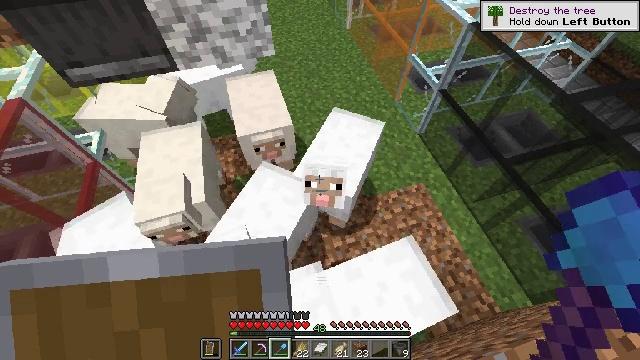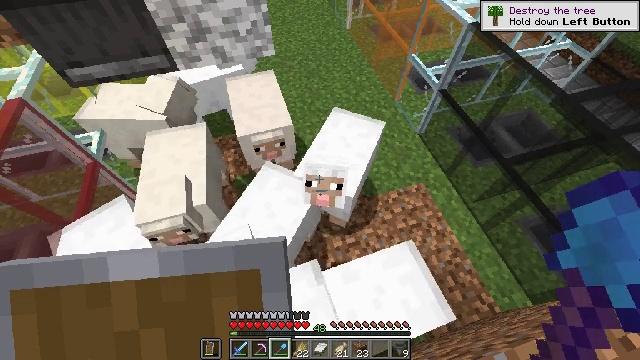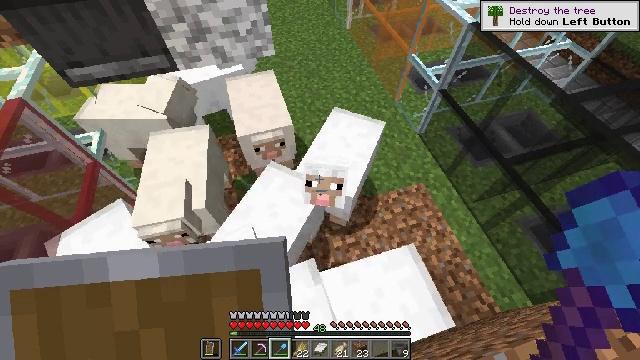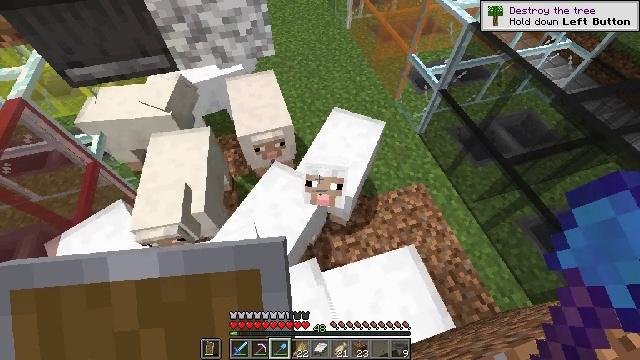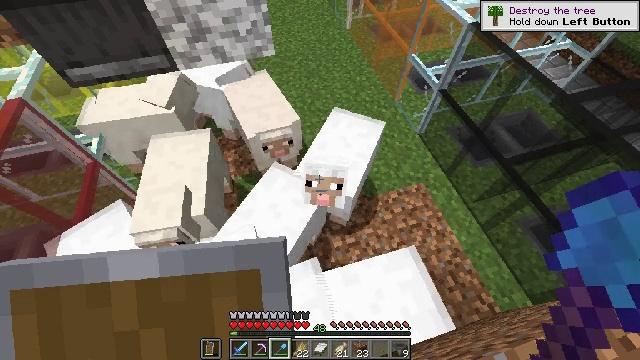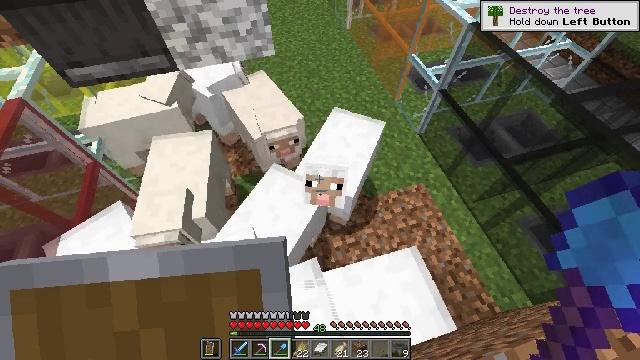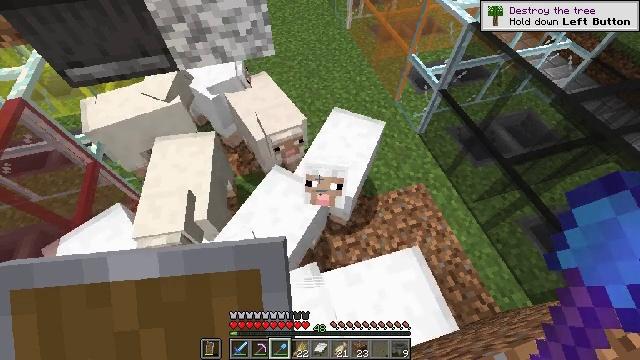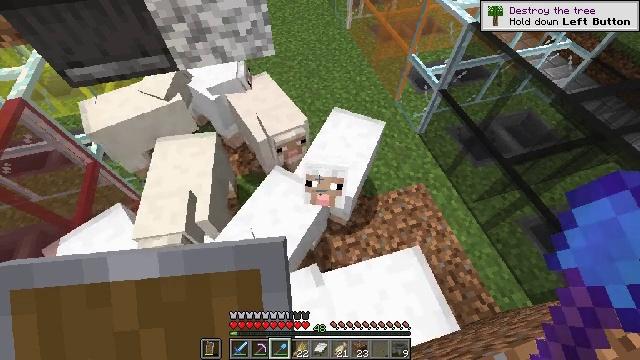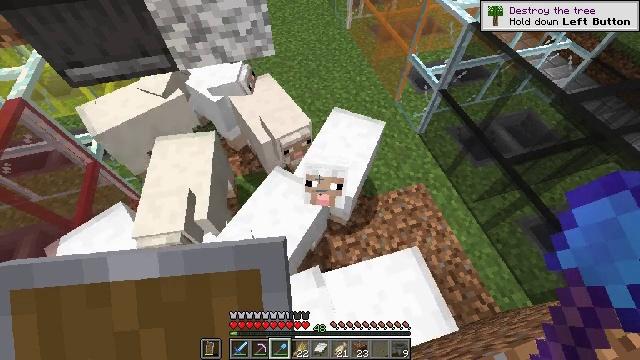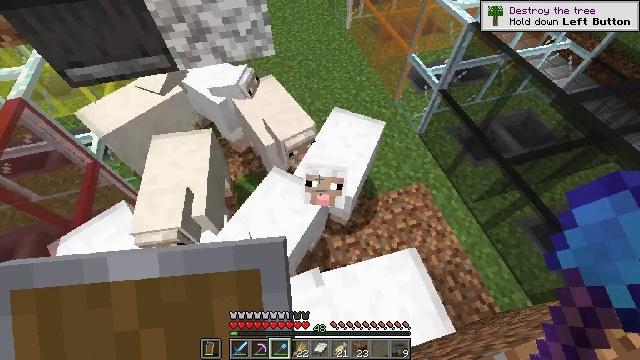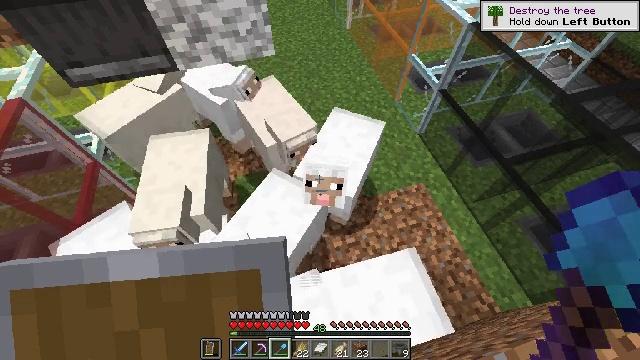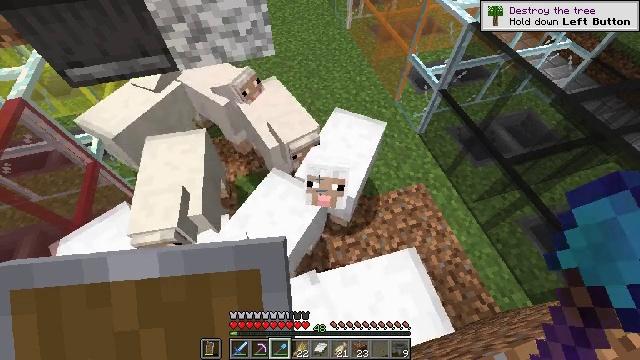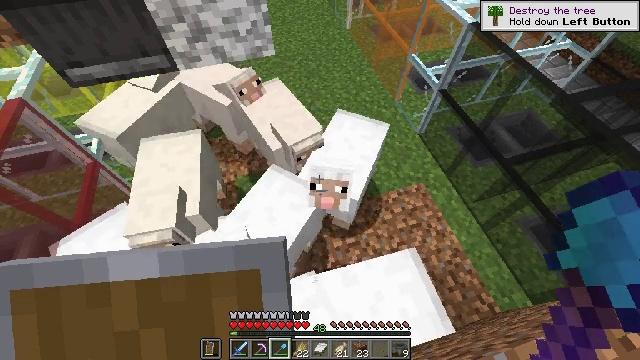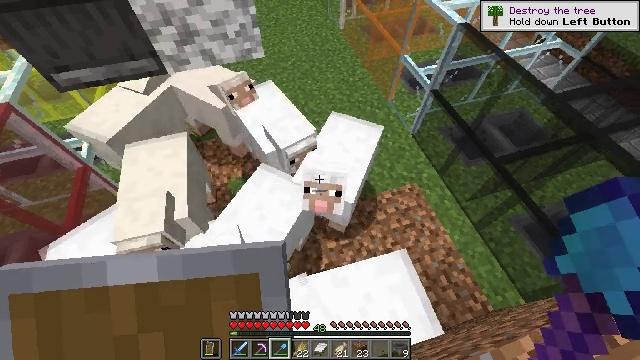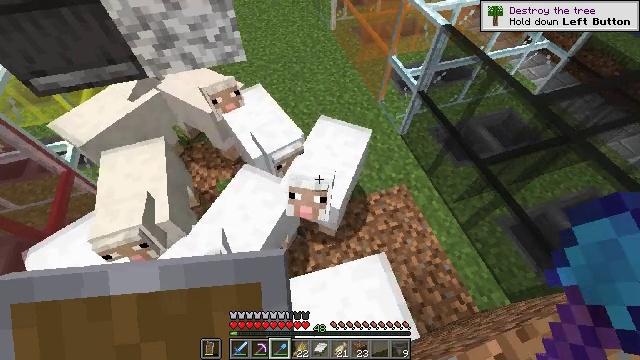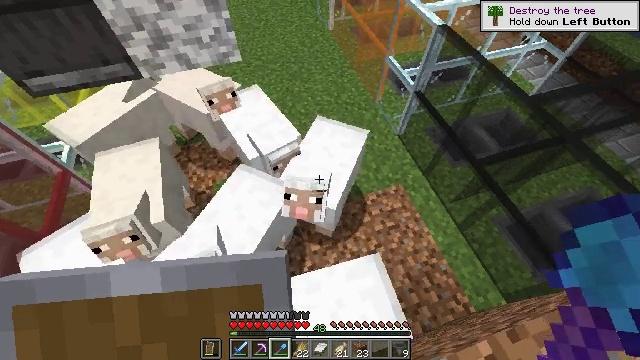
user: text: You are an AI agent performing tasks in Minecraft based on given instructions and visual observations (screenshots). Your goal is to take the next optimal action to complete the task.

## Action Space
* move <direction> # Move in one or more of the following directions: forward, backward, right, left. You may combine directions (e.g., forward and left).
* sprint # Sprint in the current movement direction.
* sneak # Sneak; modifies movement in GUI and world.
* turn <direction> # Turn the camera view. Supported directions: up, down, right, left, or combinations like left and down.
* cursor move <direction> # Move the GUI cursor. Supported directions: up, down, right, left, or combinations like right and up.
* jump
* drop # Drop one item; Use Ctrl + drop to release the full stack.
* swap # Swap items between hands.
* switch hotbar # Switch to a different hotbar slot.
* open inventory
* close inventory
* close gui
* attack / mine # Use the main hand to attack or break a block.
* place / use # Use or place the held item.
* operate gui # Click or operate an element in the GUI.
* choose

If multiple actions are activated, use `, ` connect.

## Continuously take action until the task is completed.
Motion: motion action
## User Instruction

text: Carefully break the white stained glass pane to collect it.
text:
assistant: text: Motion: no_op
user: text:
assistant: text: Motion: no_op
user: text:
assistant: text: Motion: no_op
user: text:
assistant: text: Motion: no_op
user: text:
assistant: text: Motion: no_op
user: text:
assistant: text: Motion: no_op
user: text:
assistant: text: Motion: no_op
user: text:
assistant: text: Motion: no_op
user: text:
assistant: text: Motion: no_op
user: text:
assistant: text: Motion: no_op
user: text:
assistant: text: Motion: no_op
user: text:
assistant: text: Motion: no_op
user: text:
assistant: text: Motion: move right
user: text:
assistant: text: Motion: move right
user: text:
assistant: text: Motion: move right
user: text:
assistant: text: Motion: move forward and move right
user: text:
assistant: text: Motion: move forward and move right
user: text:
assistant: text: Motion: move forward and move right
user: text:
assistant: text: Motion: move forward and move right
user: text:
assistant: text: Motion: move right
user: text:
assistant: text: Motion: move right
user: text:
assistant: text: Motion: no_op
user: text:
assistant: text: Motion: no_op
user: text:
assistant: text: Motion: move right
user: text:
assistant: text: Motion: move right
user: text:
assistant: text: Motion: move right
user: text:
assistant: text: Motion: no_op
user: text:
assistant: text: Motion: no_op
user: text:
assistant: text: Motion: turn left and up
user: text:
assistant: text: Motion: turn left and up